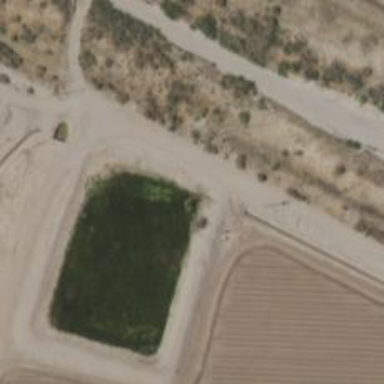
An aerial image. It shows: Irrigation culvert tunnel.